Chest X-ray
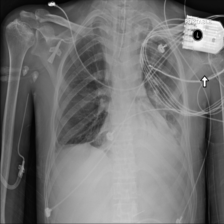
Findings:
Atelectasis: positive
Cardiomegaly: negative
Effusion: negative
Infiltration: negative
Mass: negative
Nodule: negative
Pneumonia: negative
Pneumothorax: negative
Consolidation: positive
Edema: negative
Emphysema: negative
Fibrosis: negative
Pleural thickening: negative
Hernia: negative